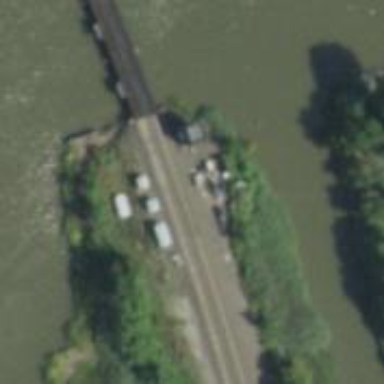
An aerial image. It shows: Outdoor signal box located along the railway.